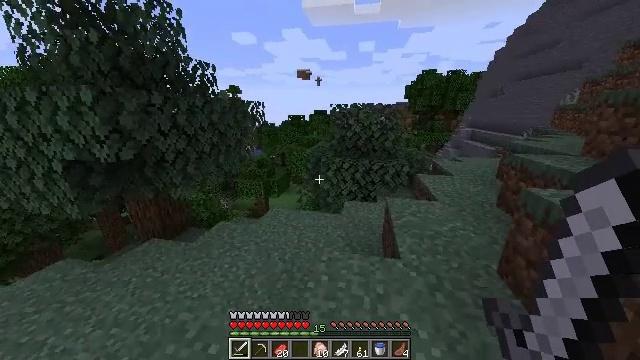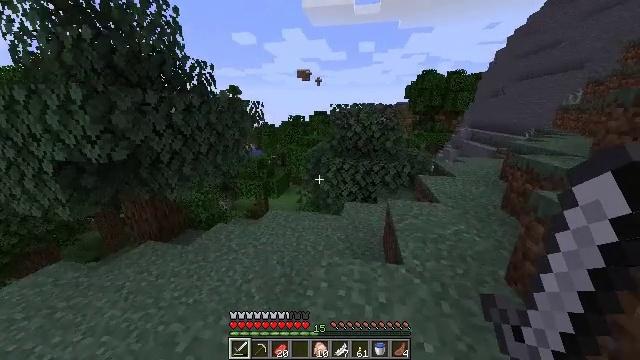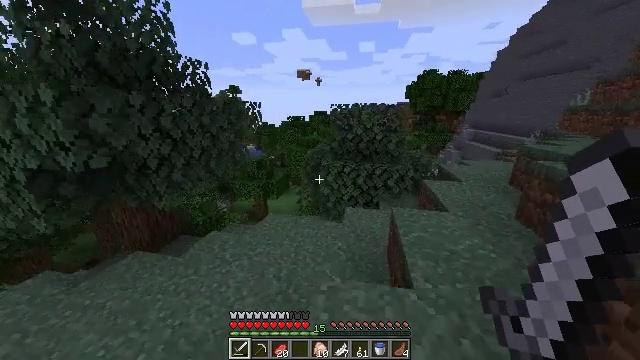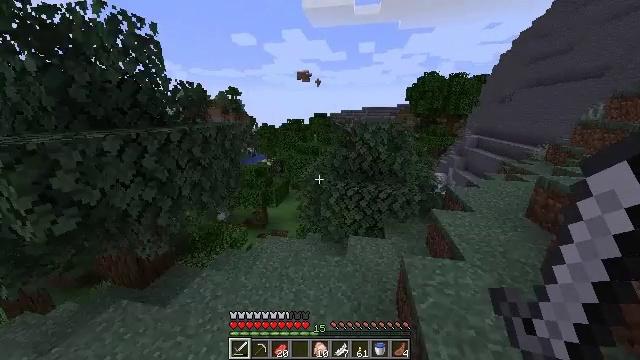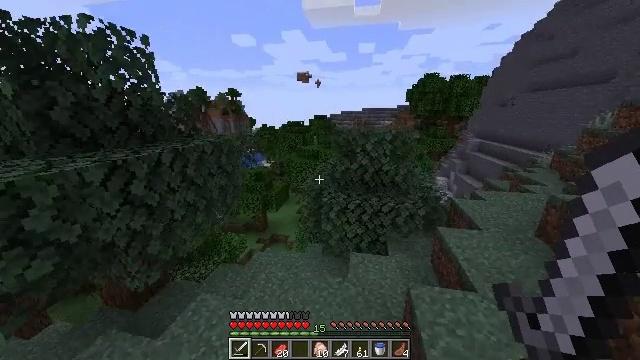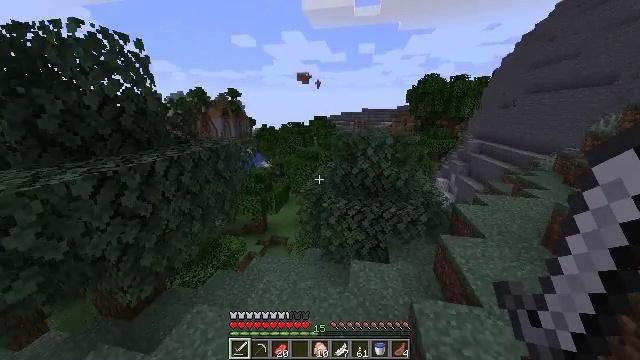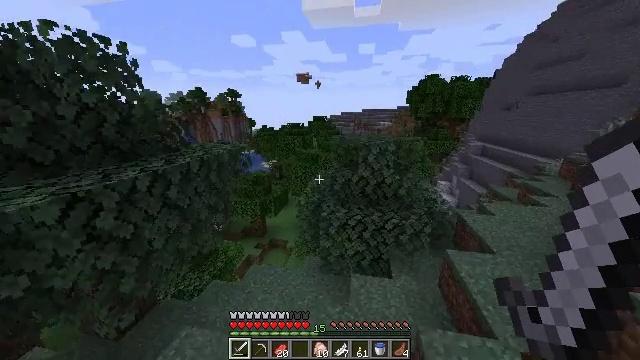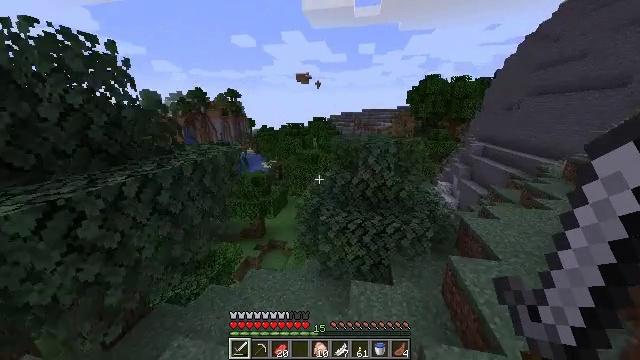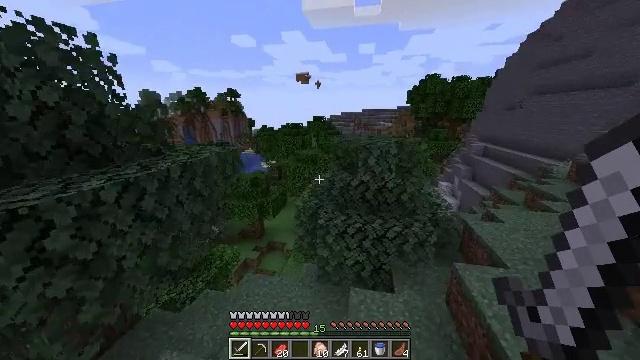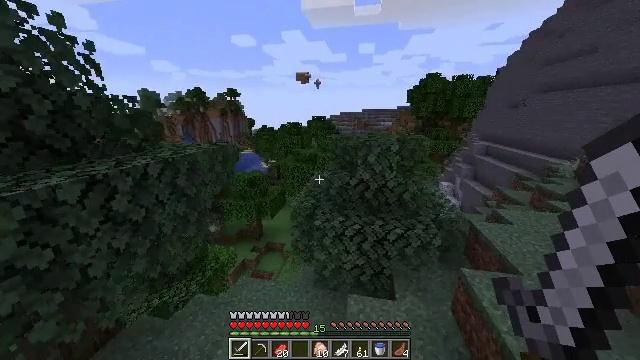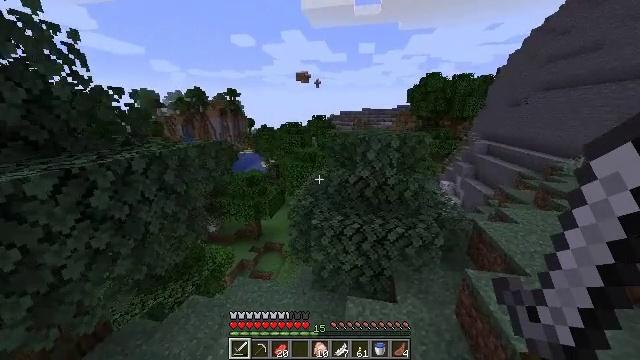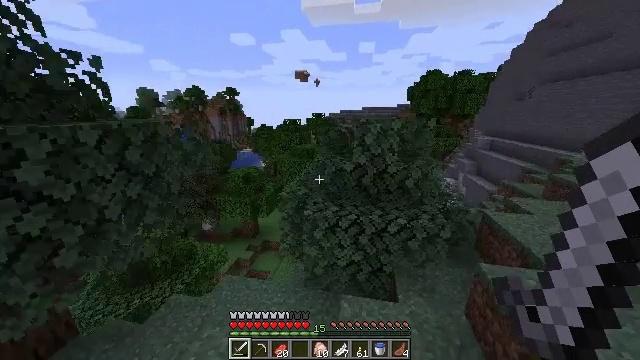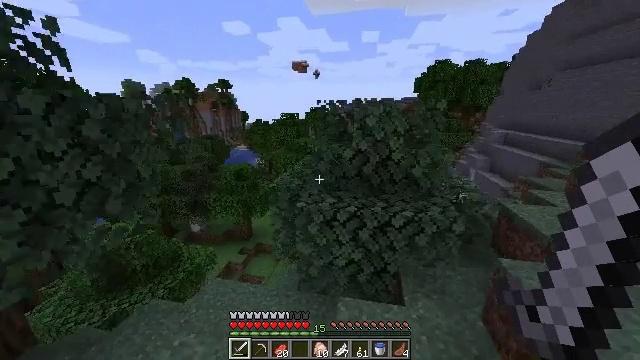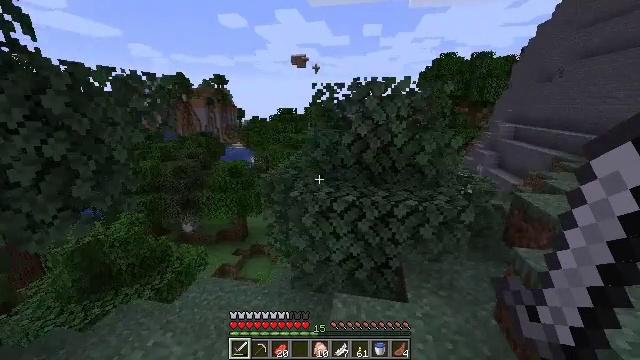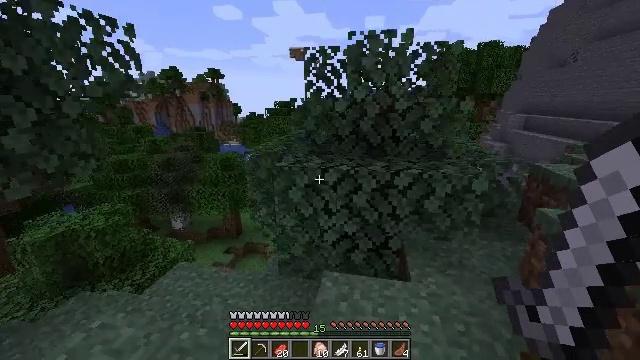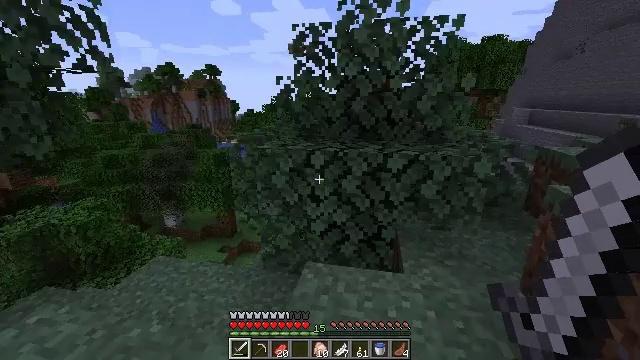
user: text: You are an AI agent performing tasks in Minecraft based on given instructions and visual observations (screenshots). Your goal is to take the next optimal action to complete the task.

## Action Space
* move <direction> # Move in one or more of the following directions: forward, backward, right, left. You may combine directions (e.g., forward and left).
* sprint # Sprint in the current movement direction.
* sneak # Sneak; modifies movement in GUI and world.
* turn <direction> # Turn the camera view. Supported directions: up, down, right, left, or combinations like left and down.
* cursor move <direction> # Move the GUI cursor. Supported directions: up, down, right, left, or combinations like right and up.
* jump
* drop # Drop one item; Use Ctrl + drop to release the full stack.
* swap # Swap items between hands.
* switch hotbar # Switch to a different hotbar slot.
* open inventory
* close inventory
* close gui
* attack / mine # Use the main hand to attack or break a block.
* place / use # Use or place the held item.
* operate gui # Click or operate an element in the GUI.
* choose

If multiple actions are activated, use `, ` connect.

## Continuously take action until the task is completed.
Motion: motion action
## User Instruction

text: Harvest grass block to clear the area.
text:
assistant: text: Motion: move forward
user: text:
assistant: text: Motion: move forward, jump
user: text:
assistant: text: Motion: move forward, jump
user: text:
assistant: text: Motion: move forward, jump
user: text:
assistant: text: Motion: move forward and move right, jump
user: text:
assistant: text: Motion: move forward and move right, jump
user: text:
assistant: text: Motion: move forward and move right
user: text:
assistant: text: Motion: move forward and move right
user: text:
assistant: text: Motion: move forward and move right
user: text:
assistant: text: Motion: move forward and move right
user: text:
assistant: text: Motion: move right
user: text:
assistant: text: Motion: move right
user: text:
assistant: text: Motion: move right
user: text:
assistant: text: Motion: move right
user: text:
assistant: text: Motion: move right
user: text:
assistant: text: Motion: move right
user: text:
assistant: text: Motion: move right
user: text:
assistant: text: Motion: move right
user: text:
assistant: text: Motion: move right, jump
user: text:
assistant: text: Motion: move right, jump
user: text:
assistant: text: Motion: move forward and move right, jump
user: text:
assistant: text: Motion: move forward and move right, jump
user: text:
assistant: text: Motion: move forward and move right, jump
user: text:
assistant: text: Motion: move forward and move right
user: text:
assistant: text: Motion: move forward and move right
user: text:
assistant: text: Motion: move forward and move right
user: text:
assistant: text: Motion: move right
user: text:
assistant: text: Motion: move right
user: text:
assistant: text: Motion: move right
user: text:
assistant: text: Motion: move right